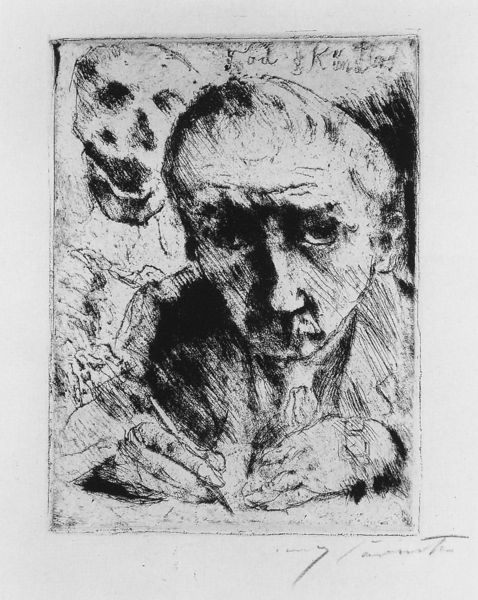
Titel: Tod und Künstler
Künstler: Lovis Corinth
Institution: Privatbesitz
Schlagwörter: dunkel, feder, hand, kopf, mann, schatten, weiß, sitzen, mund, nase, ohr, schwarz, stirn, zeichnung, blick, alt, bart, gesichter, jacke, augen, böse, gesicht, kragen, rahmen, schädel, tod, hände, blatt, schrift, papier, linien, ausdruck, krawatte, uhr, corinth, lovis, denken, druck, schwarzweiss, radierung, künstler, selbstbildnis, pinsel, stift, beckmann, skelett, totenkopf, schlips, zeichnen, schreiben, gruselig, schreiber, gerippe, kahle, traurug, blik, selbsbildnis, tad, mantelhaare, augen alt